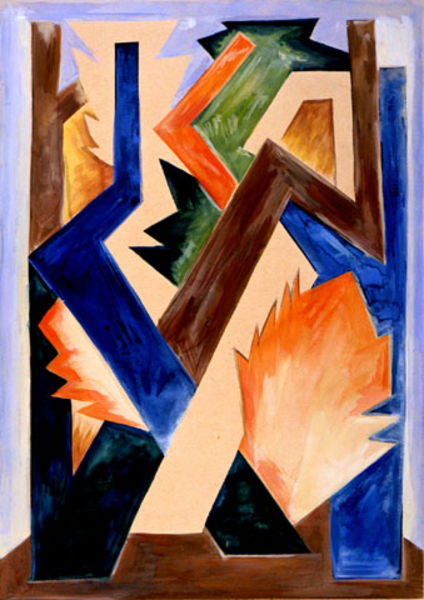
Titel: Cubo-Futurist Composition, Cubo-Futurist Composition
Künstler: Natal'ia Sergeevna Goncharova
Standort: Amherst (Massachusetts, USA)
Institution: Mead Art Museum, Amherst College
Schlagwörter: beige, blue, white, black, green, modern, painting, table, brown, tree, orange, color, purple, shadow, abstract, blush, geometric, angles, explosion, shapes, fire, shading, paint, composition, light blue, geometry, sharp, london, blye, faint, amsterdam, corners, primary, uh, primary color, salmon, dark blue, blue brown, usa, abstractism